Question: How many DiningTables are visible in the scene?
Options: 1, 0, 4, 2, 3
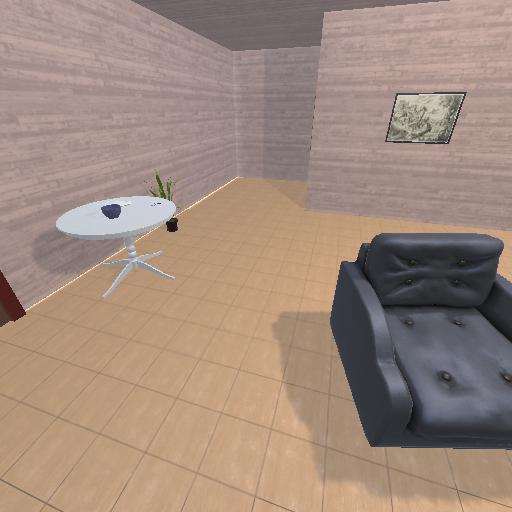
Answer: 1